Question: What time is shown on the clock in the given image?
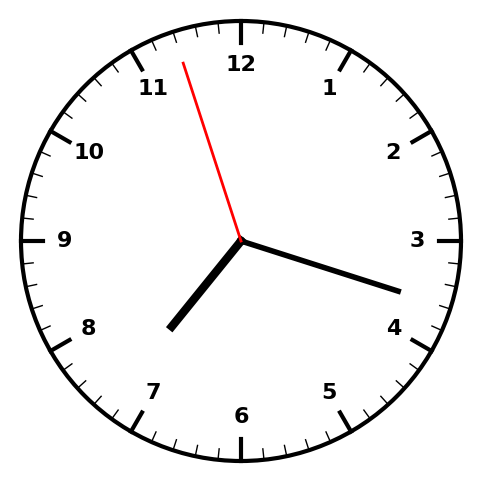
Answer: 07:17:57